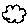
Label: cloud